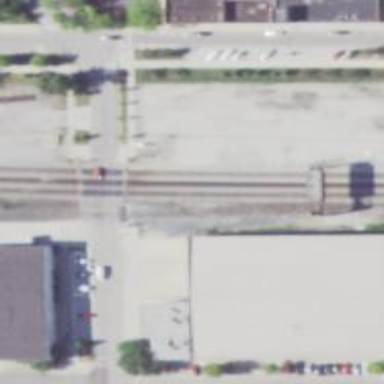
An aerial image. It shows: Crossing for the railway.